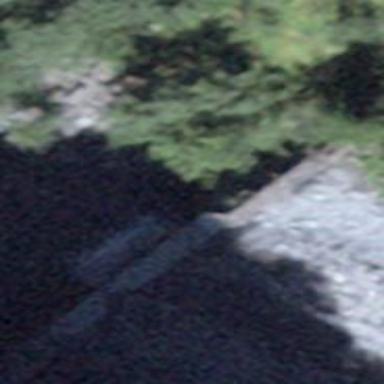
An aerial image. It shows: Check dam along waterway with retaining wall.